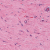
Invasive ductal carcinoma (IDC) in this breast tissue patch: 0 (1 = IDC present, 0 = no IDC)